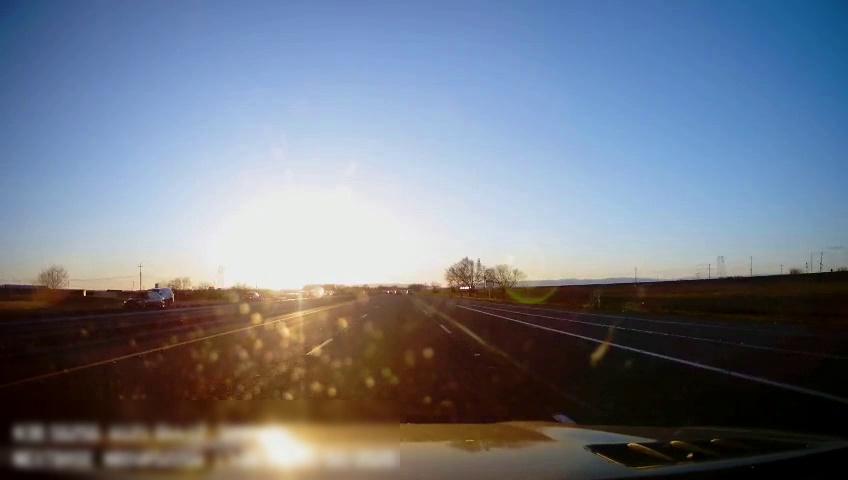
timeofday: Day
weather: Sunny
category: Drivable Space
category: Drivable Space
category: Vehicles | SUV
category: Vehicles | SUV
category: Vehicles | Car
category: Lanes | Alternate Lane
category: Lanes | Current Lane
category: Lanes | Current Lane
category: Lanes | Alternate Lane
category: Lanes | Alternate Lane
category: Lanes | Alternate Lane